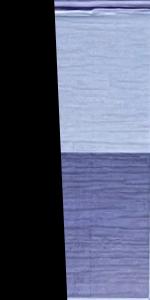
Label: Empty